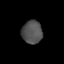
Tissue: lung
Cell type: Epithelial cells
Senescence score: 0.2009
Nuclear area (px): 463
Mean DAPI intensity: 80.836